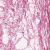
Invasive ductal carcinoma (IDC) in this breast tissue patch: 0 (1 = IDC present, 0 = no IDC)